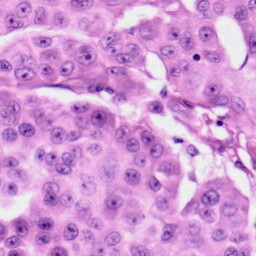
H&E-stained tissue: Skin